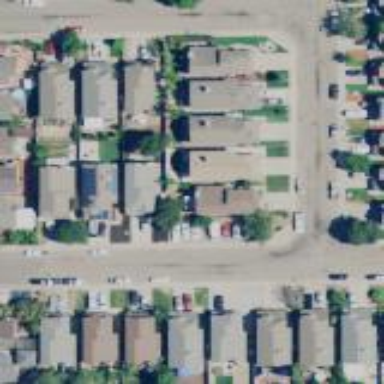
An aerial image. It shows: Residential area consisting of single-family homes.